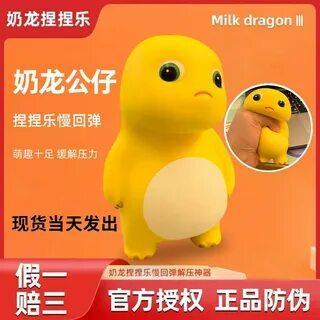
Label: nailong